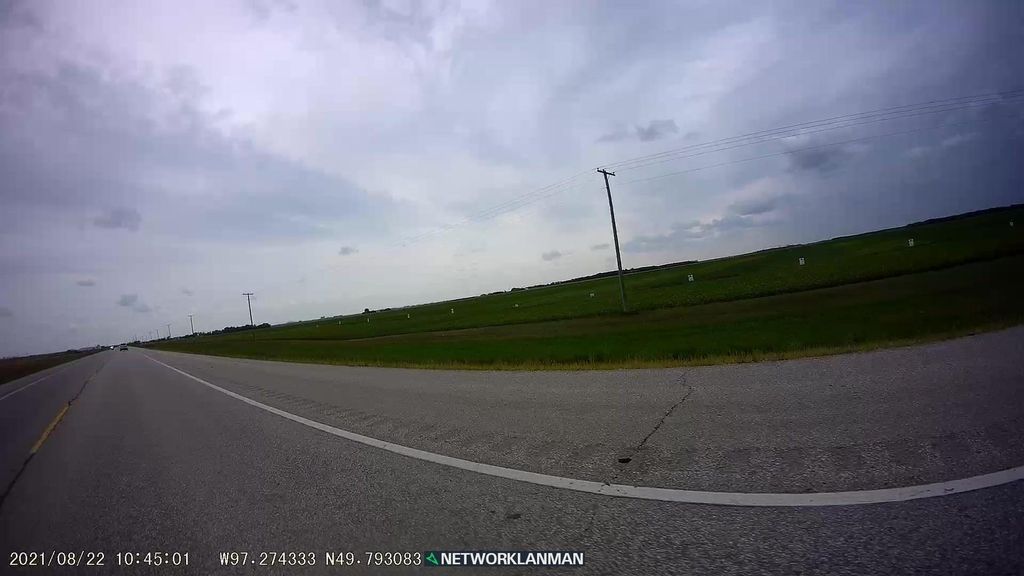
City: winnipeg